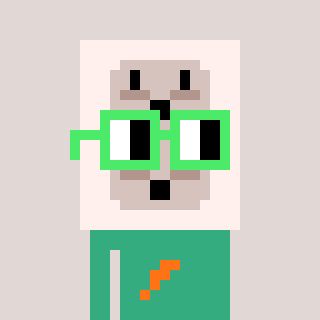
a pixel art character with square light green glasses, a outlet-shaped head and a teal-colored body on a warm background